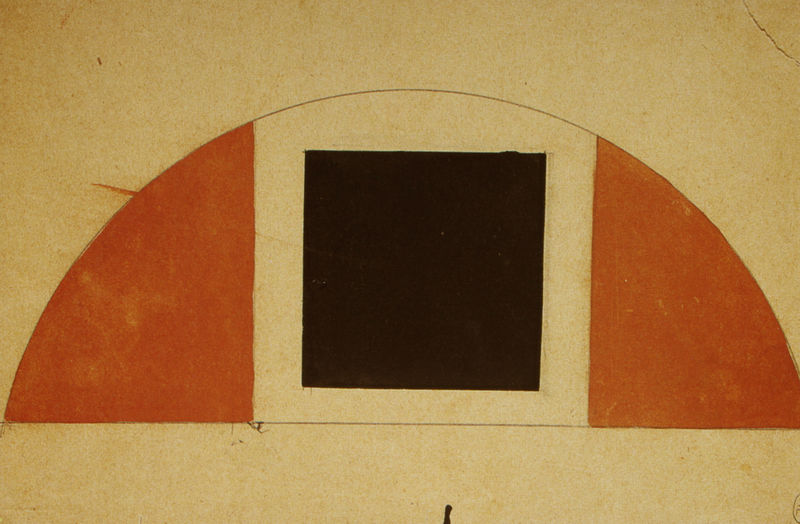
Titel: Entwurf zu einer Festdekoration in Witebsk
Künstler: Vera Jermolajewa
Standort: St. Petersburg
Institution: Russisches Museum
Schlagwörter: blau, aquarell, dreieck, gelb, komposition, kubismus, ocker, ausschnitt, braun, grau, orange, schwarz, weiss, zeichnung, rot, beige, architektur, figur, innen, kreis, rund, japan, bogen, abstrakt, farben, fläche, hellbraun, farbe, formen, rundbogen, detail, segment, tusche, außen, linie, form, druck, pinselstrich, halbkreis, bauhaus, kreissegment, geometrisch, konstruktion, farbfelder, fahrer, dreiecke, füllung, geometrie, quadrat, viereck, riss, maßstab, halbbogen, mathematik, farbtheorie, deteil, farbspiel, abstrak, mathematisch, konkrete kunst, schwarzes quadrat, rot schwarz, sektor, sektoren, abstrrakt, halbreis, innen-außen, mehtmatik, quadradt